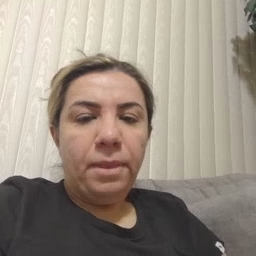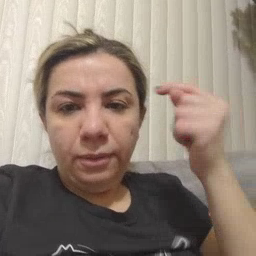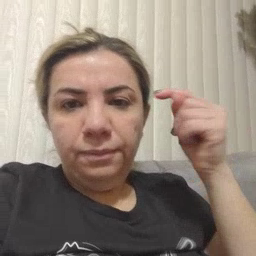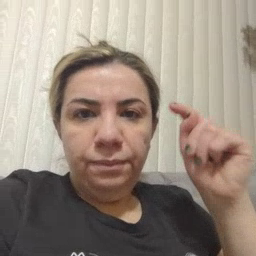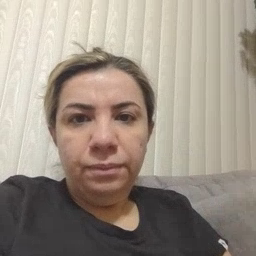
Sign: toy